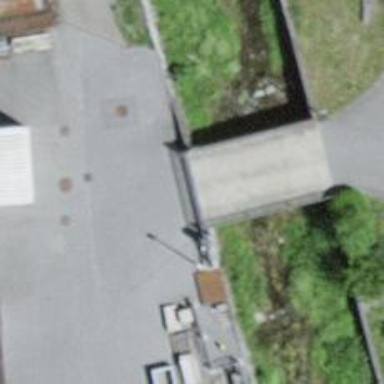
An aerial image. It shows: Gate.